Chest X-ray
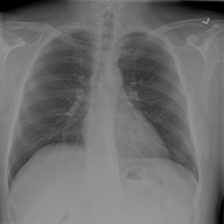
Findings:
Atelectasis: negative
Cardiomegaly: negative
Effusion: negative
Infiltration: negative
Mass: negative
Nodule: negative
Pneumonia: negative
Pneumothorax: negative
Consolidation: negative
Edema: negative
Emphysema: negative
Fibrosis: negative
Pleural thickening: negative
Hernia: negative